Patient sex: M
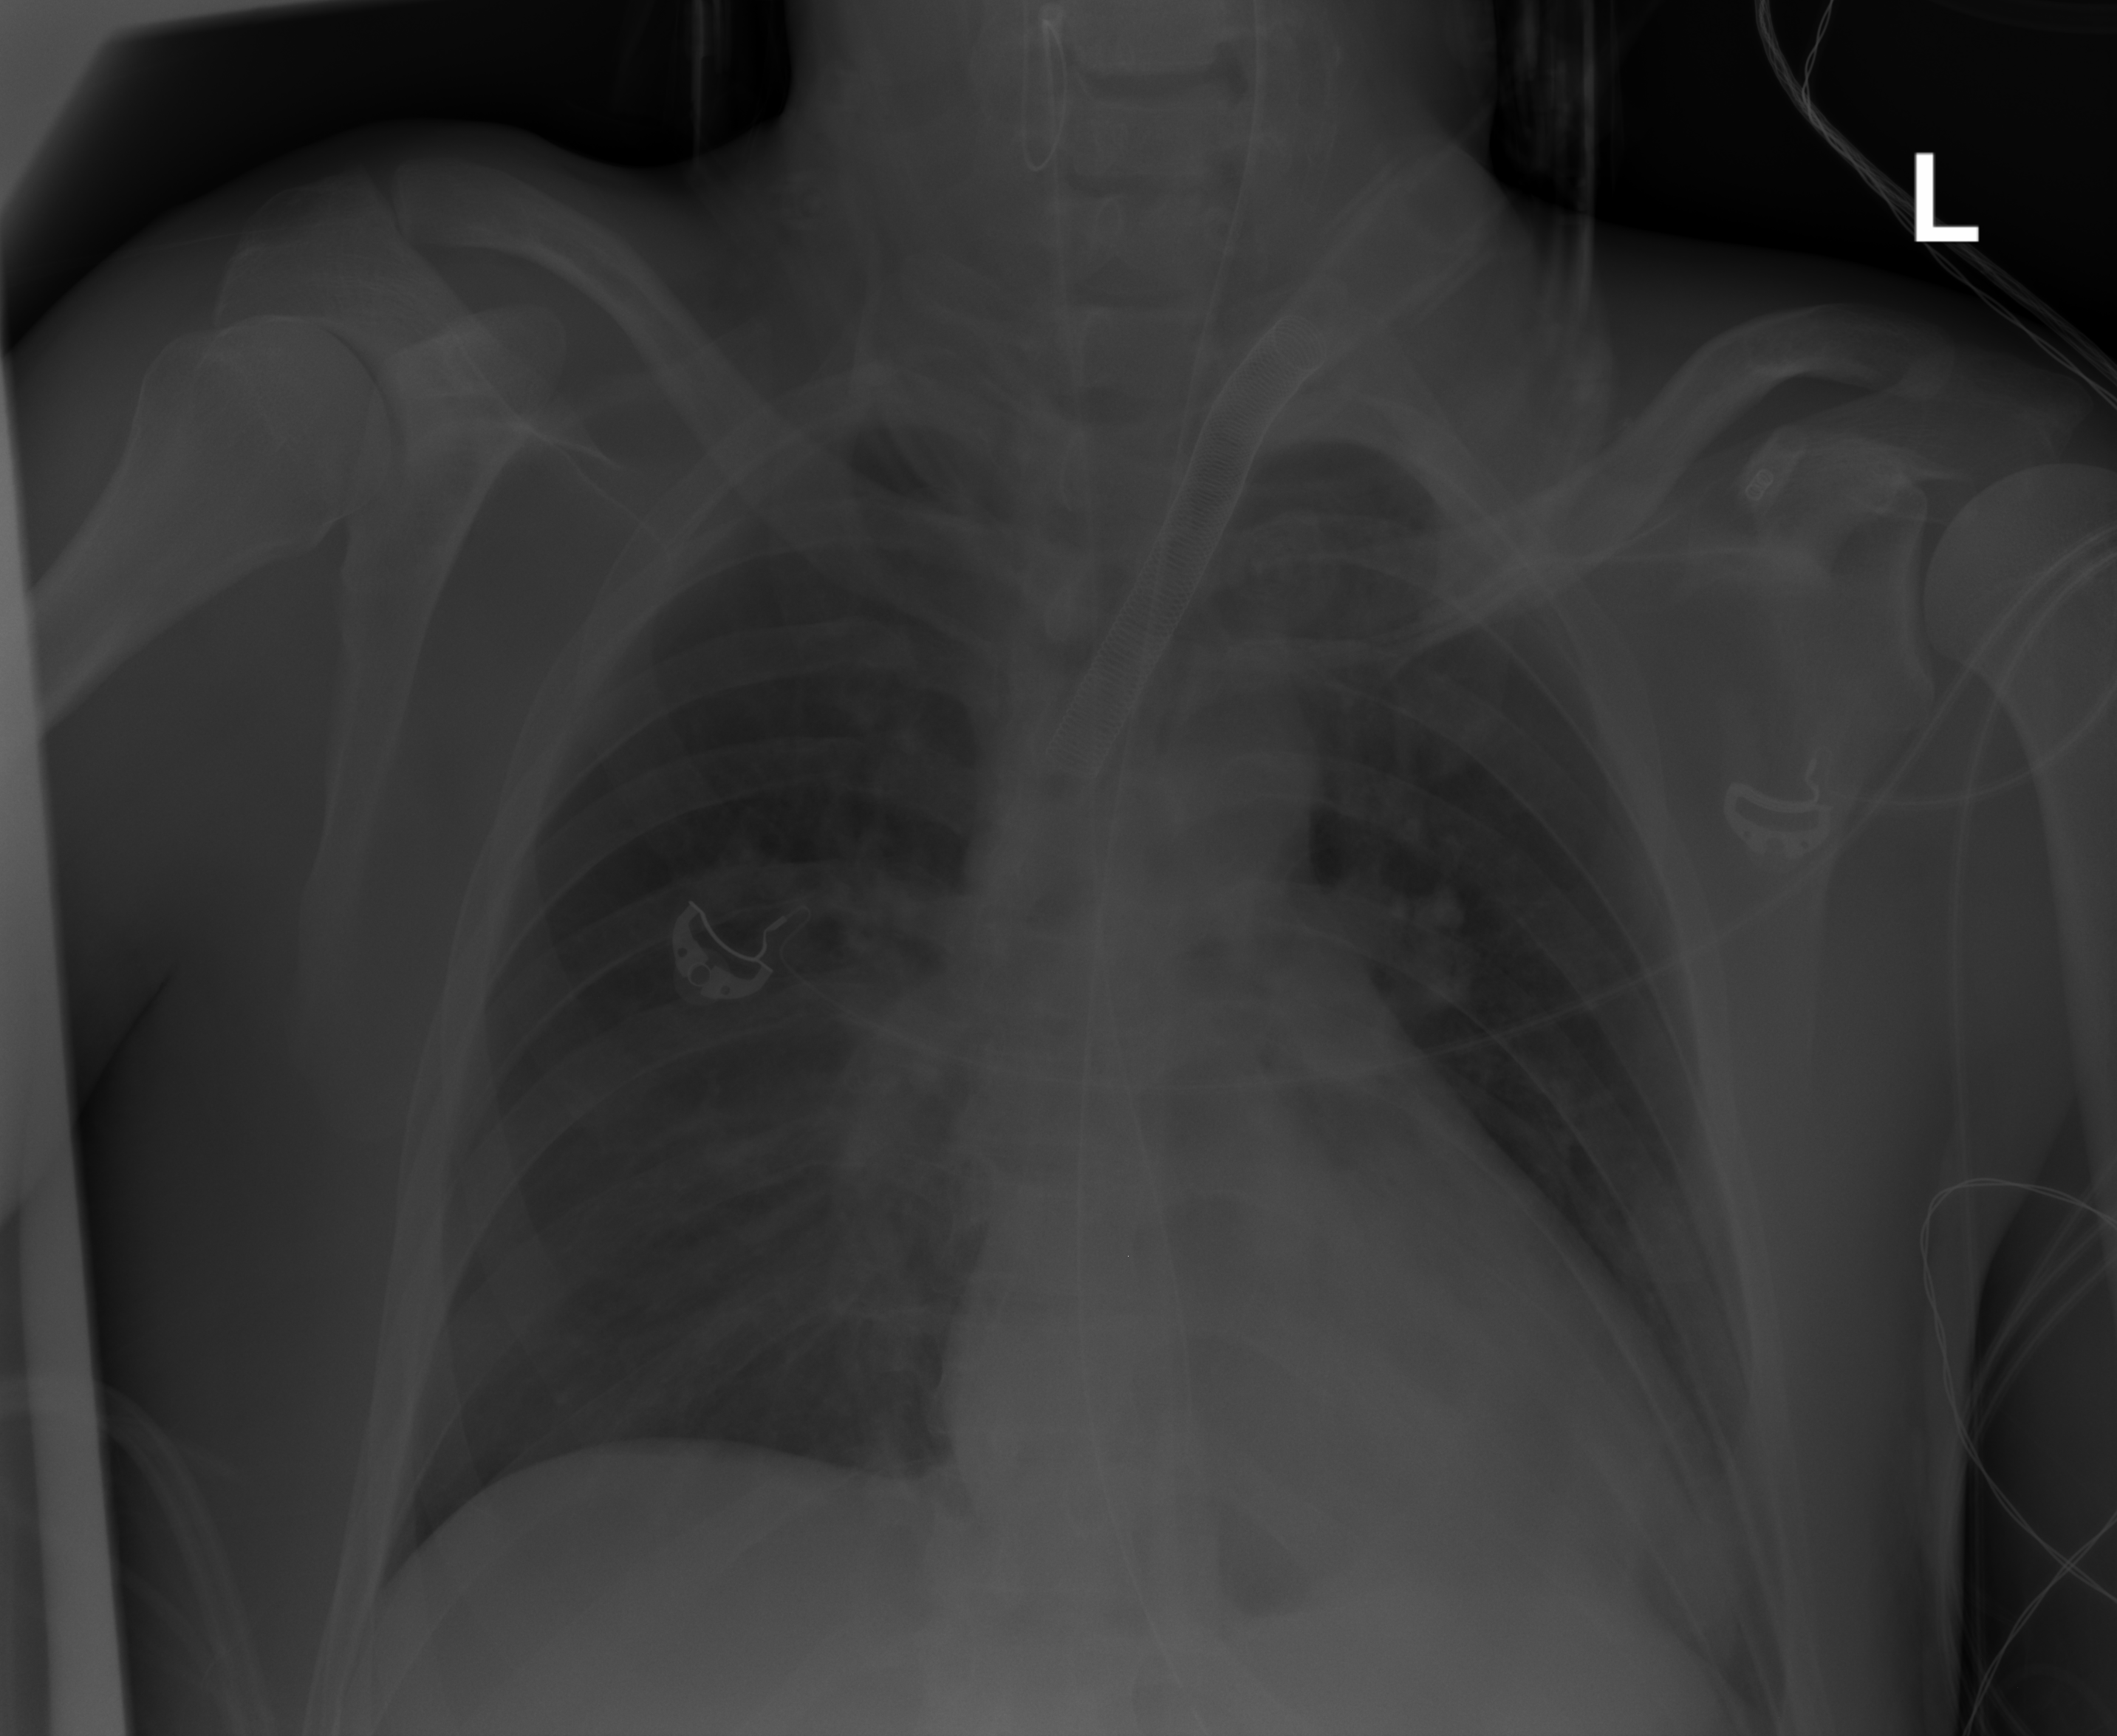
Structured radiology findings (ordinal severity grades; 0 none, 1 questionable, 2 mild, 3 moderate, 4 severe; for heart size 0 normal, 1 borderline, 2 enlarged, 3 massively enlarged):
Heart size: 2
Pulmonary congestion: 0
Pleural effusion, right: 0
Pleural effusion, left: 0
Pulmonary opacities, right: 0
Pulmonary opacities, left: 0
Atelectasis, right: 2
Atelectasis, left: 0